Question: Firstly, I do mean changing the color on ion-header/ion-toolbar.

I would like to change the app bar/header color of my Ionic 4 app from the default blue to white. Is there a way to change this using only the config.xml?
I have previously tried
In initializeApp()
'''
// let status bar overlay webview
this.statusBar.overlaysWebView(true);
// set status bar to white
this.statusBar.backgroundColorByHexString('#ffffff');
'''
but this just changes the status bar (obviously). I was told to try it and I did...
Lastly, I would rather not install another cordova plugin (like cordova-plugin-headercolor).
Thank you guys for your time.
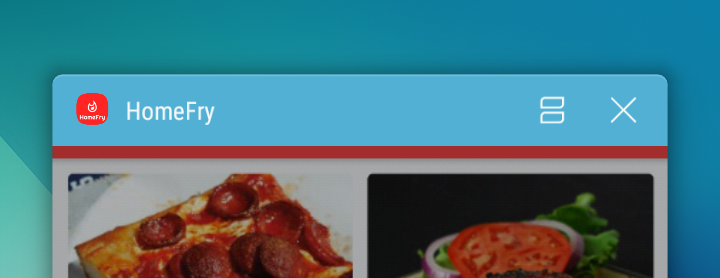
Answer: Good heads up with <URL>.
I know you say you would prefer not add another cordova plugin, but in this case I don't see why not.
Check out the repo, click through to the code. It's a tiny snippet of java that is being run.
Trying to keep the number of plugins to a minimum is good general advice, but that is just because they can easily include huge libraries and be cpu hogs. The number of plugins itself is not the actual issue.